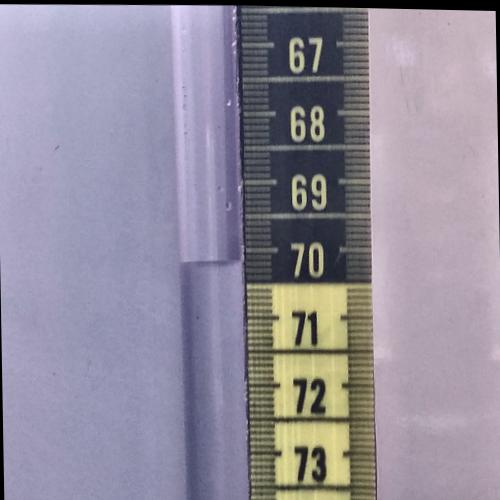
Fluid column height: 70.2 cm